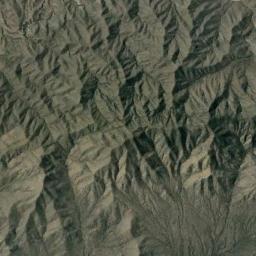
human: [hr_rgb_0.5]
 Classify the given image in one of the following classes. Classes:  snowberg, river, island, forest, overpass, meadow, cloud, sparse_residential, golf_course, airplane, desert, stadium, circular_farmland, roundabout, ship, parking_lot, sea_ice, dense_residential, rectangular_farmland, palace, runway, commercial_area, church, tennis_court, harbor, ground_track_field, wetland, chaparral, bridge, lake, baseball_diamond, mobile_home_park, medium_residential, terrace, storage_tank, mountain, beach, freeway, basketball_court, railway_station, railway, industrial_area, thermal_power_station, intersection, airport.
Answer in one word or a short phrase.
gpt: mountain